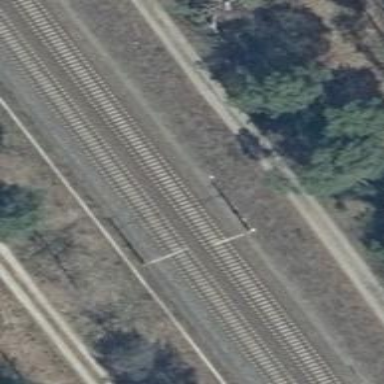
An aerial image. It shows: Railway milestone with catenary mast.